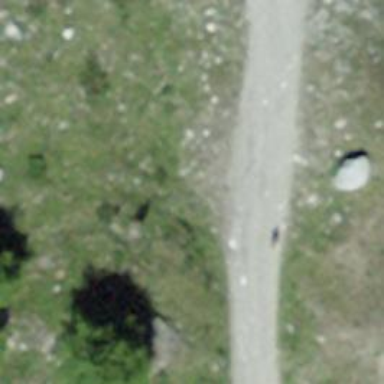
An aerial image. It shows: Gravel track with grade 4 quality.